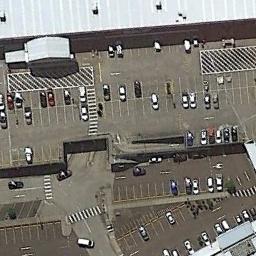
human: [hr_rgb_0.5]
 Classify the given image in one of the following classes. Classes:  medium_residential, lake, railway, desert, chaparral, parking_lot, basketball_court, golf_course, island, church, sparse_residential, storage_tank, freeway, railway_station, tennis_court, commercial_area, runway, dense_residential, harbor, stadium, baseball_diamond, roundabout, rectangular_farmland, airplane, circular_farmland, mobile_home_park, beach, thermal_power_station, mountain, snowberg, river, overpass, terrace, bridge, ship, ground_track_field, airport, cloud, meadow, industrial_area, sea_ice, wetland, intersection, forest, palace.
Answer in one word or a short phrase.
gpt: parking_lot